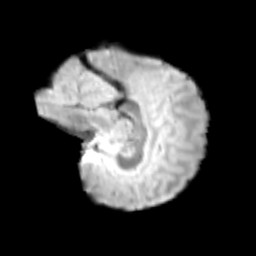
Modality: T2w
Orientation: sagittal
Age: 9
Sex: male
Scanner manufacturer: siemens
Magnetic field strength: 3 T
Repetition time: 3.8 s
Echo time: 0.07 s